Aerial crown-view tile of a tropical tree (Barro Colorado Island, Panama), acquired 20240918:
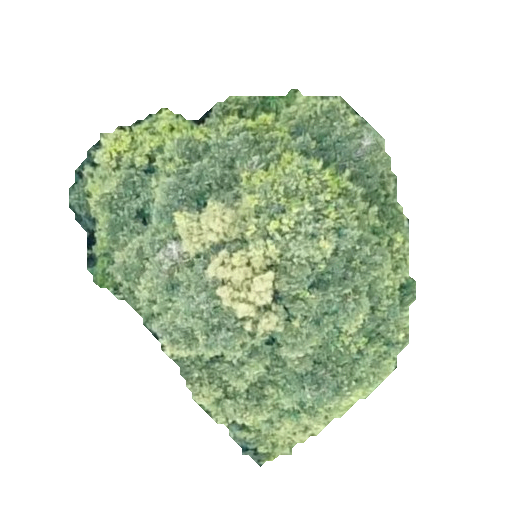
Species: Prioria copaifera
GBIF accepted scientific name: Prioria copaifera
Crown area: 137.291 m²